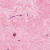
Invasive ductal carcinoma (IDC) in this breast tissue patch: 0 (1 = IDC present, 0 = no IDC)